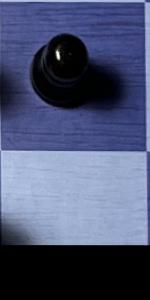
Label: Empty